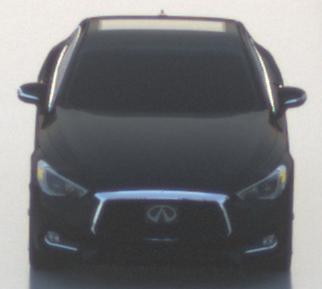
Make: Infiniti
Model: Q60 2.0t
Detailed model: Q60 (V37)
Model produced from: 2016/10
Model produced until: 2018/08
Doors: 2
Color: black
Road condition: wet road
Daytime: dawn
Contrast: low contrast